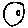
Label: moon